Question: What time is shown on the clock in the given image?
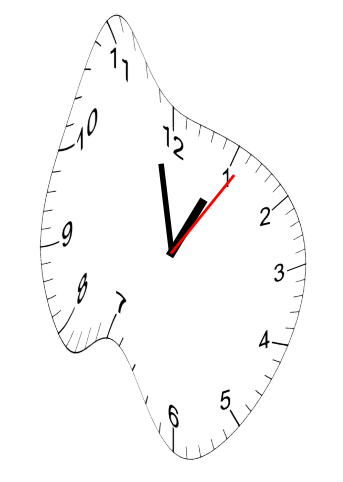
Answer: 12:58:06